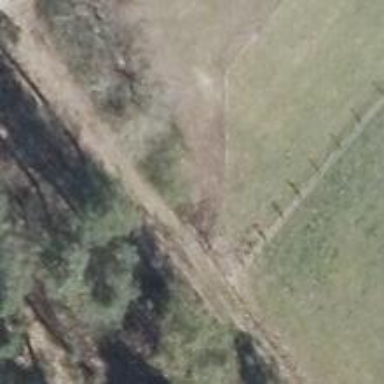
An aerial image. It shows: Path.